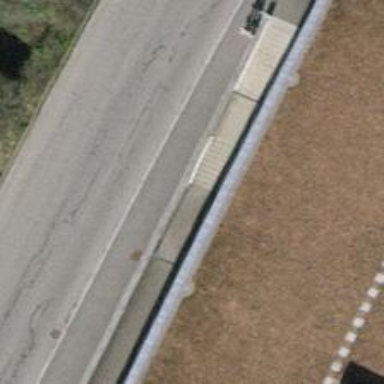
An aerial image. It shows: Asphalt footway that goes through tunnel.